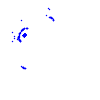
Particle: kaon